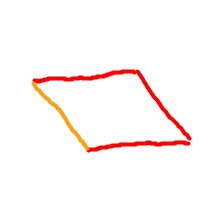
Shape: parallelogram